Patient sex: F
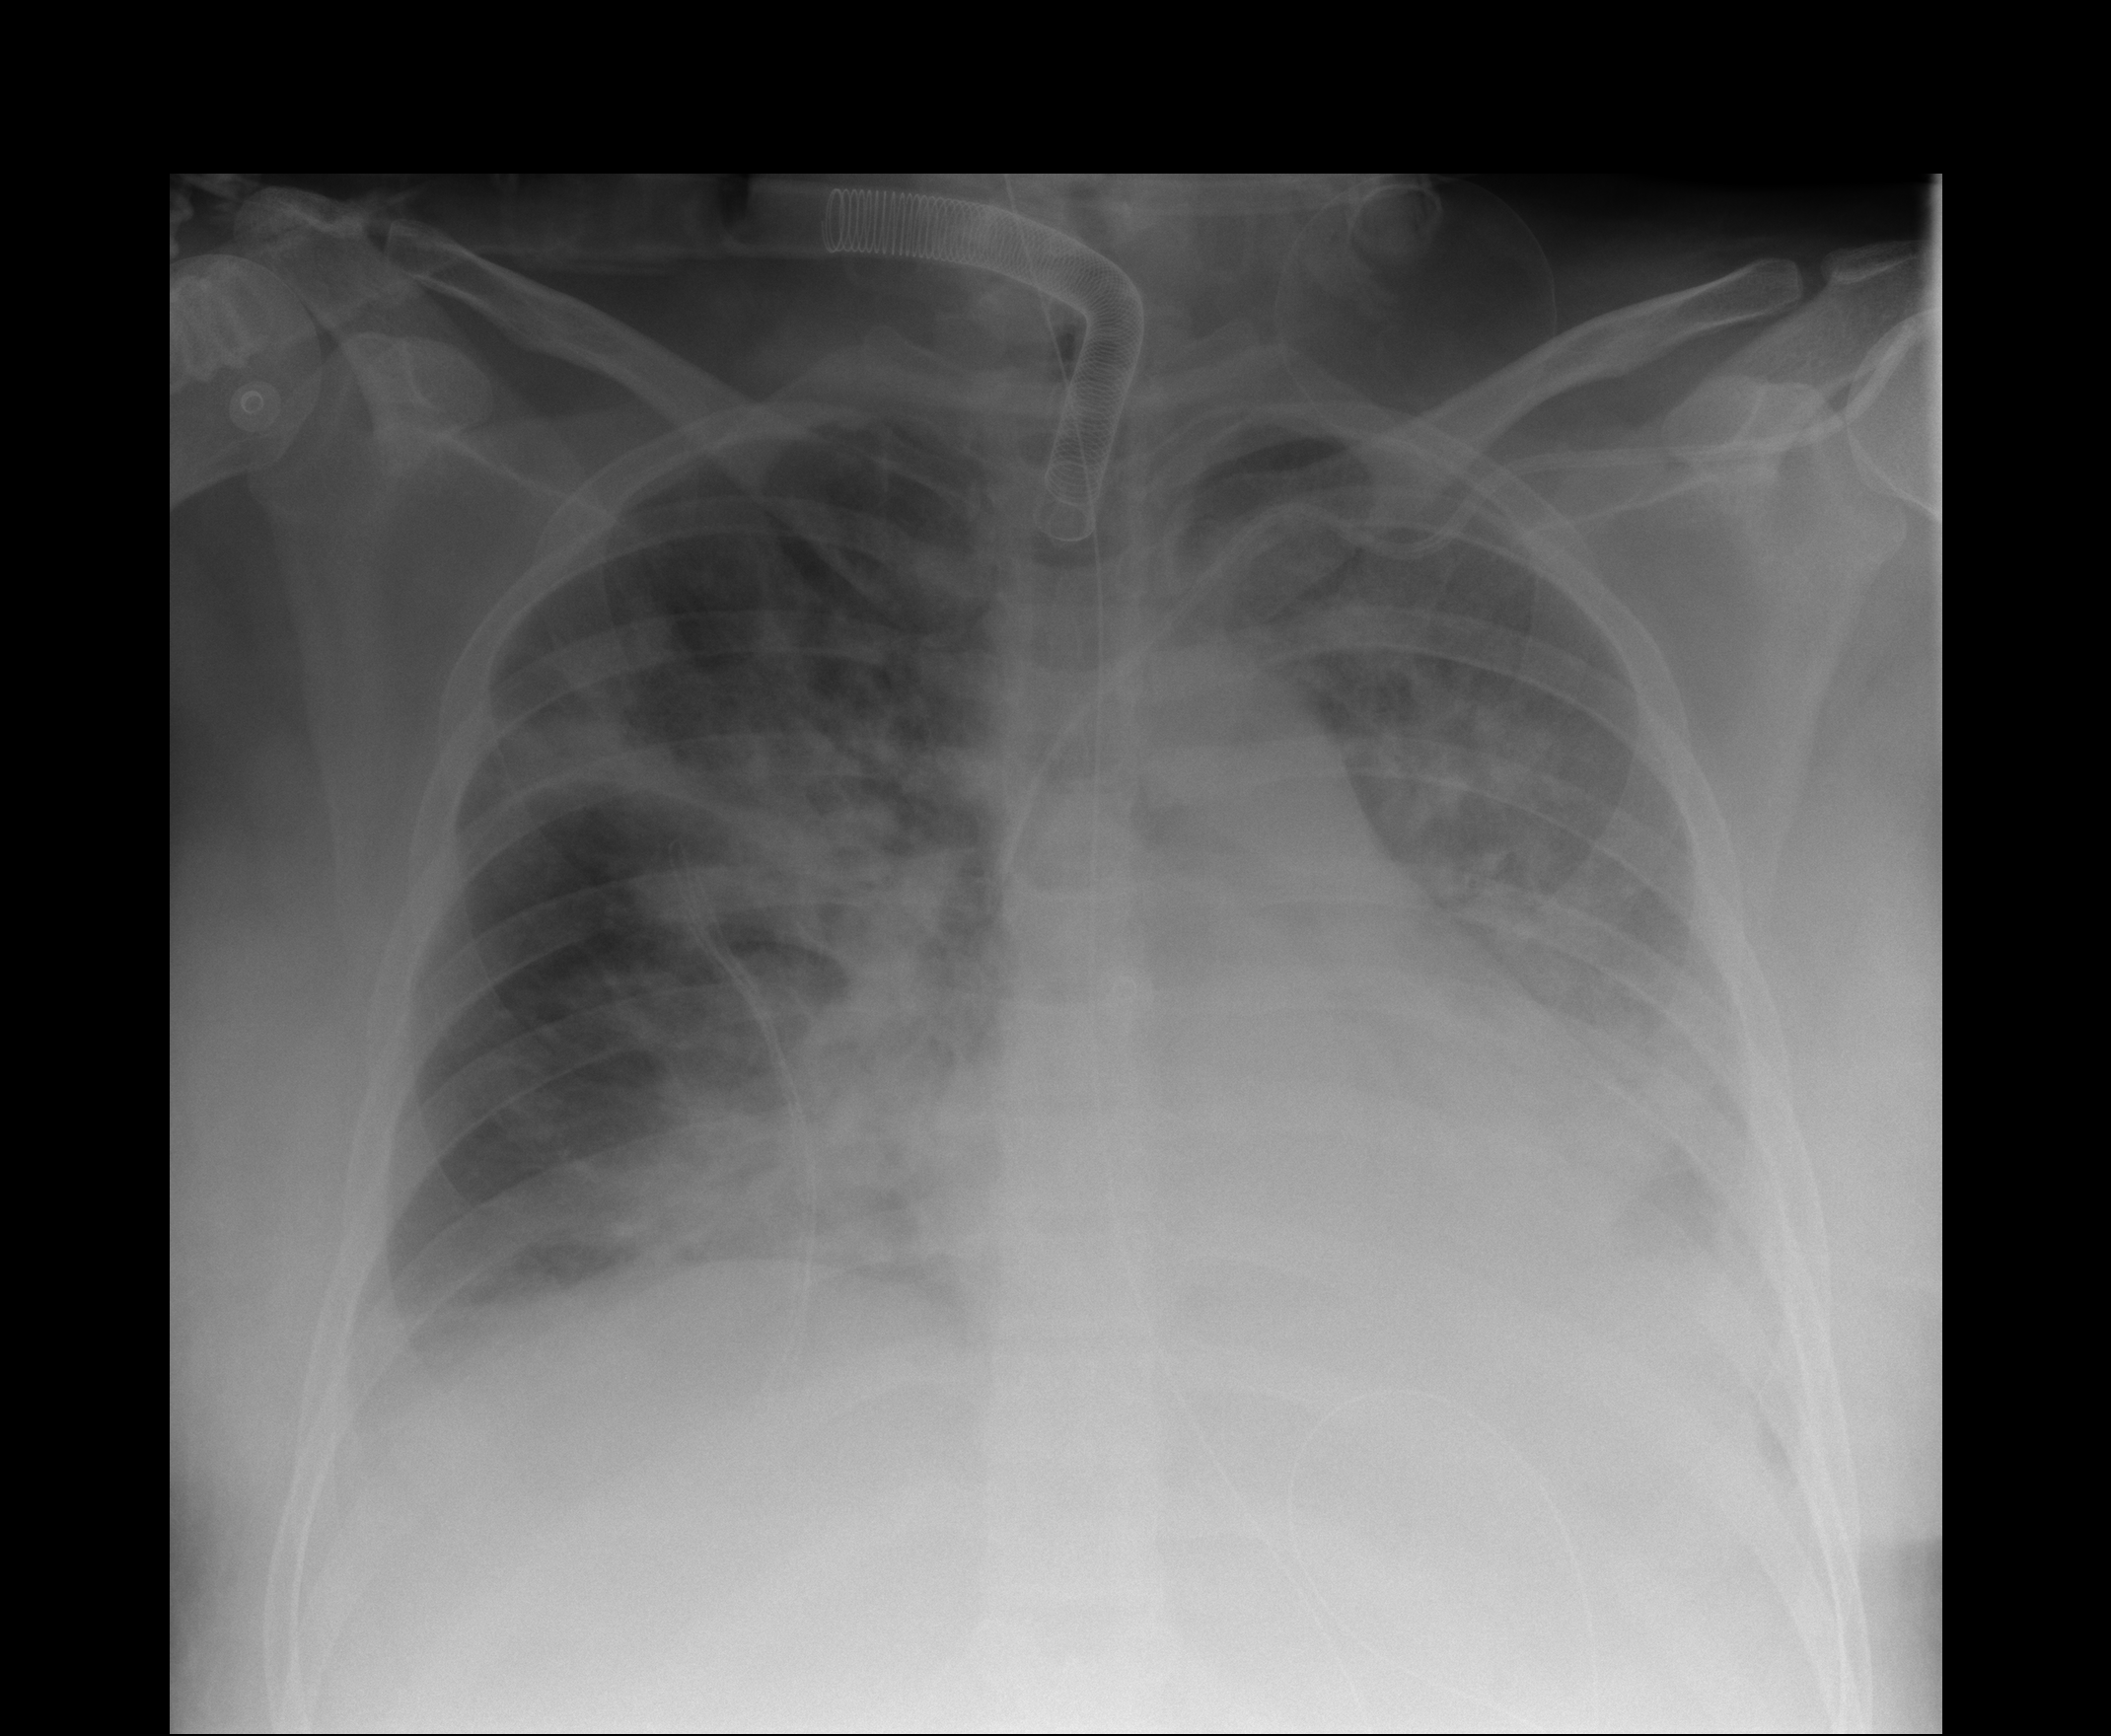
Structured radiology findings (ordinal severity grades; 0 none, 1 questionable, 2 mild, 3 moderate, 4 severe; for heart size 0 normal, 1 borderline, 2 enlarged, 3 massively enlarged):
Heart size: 2
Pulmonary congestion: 2
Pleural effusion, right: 1
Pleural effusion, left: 2
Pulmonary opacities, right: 3
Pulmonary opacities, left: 3
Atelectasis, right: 2
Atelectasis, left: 2